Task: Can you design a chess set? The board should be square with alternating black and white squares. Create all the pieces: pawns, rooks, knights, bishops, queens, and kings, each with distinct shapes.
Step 2850:
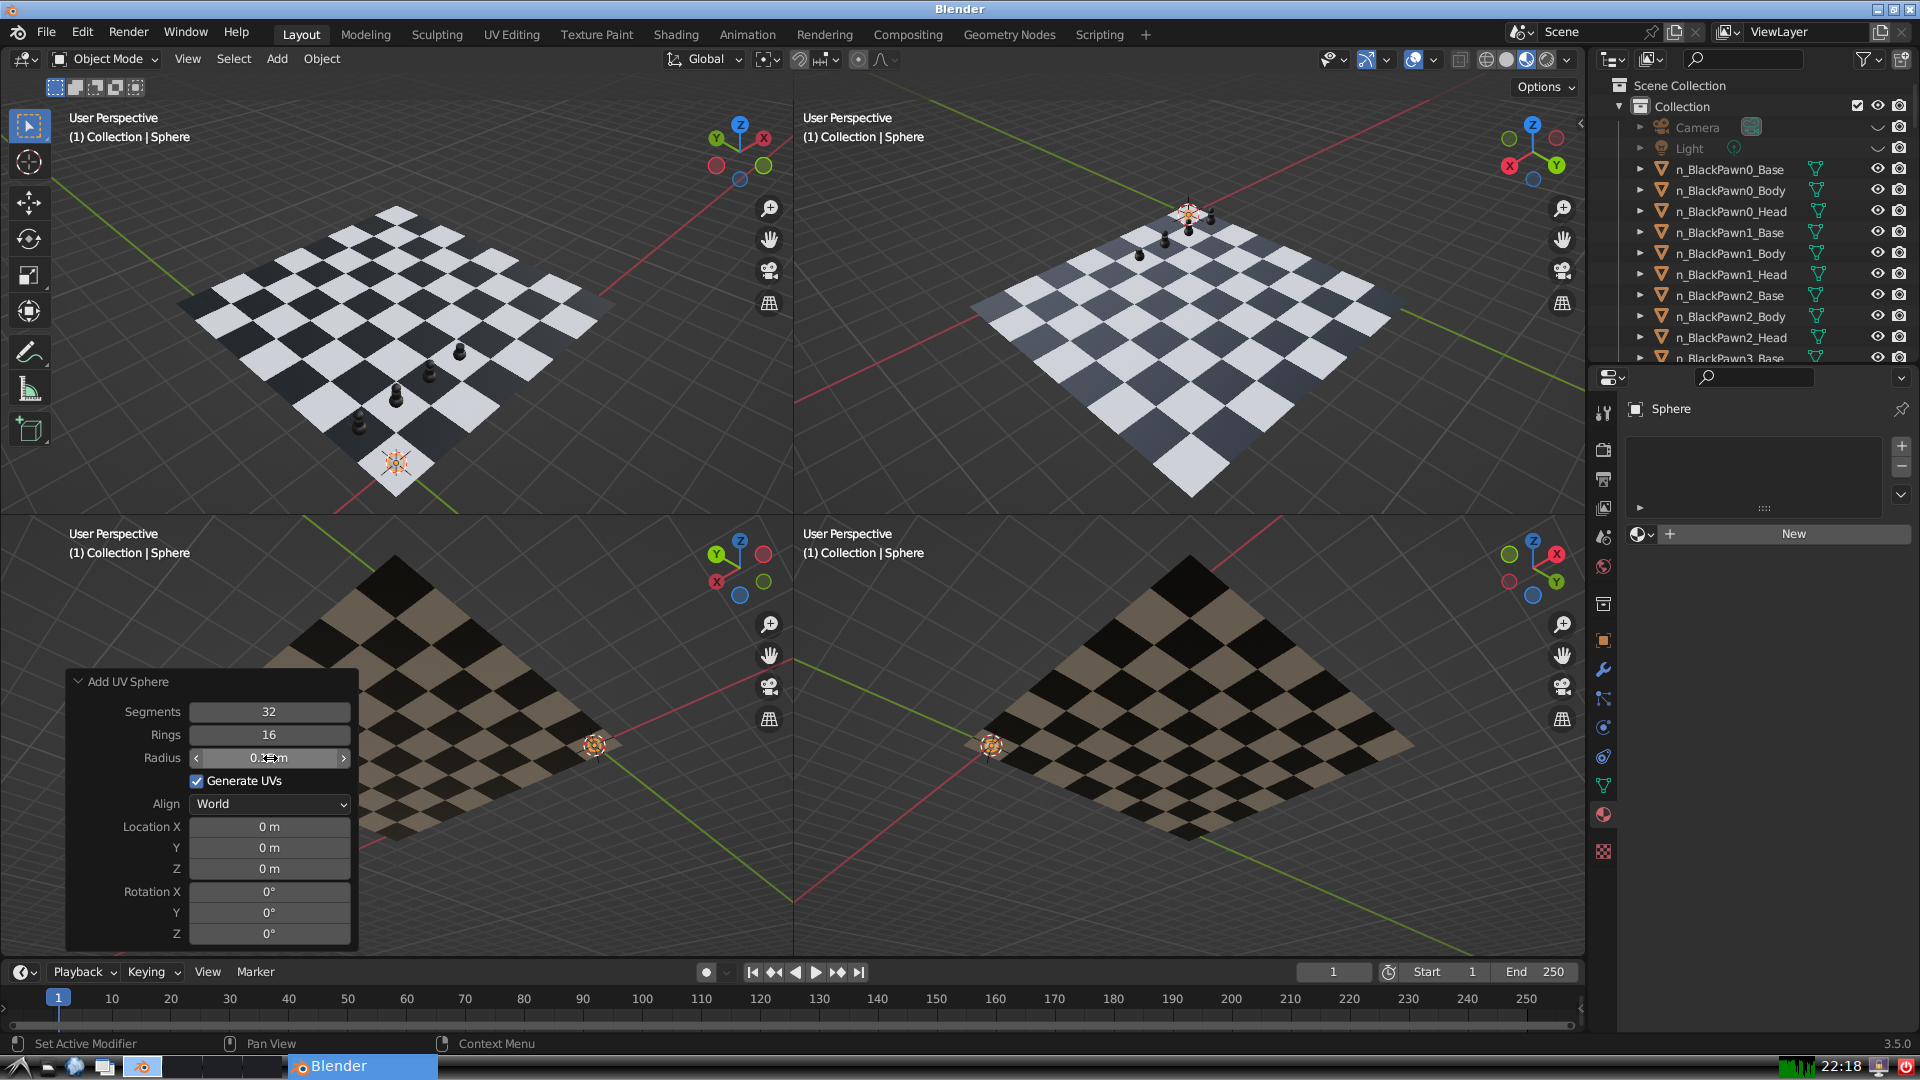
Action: click: no